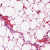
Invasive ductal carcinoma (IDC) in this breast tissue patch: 0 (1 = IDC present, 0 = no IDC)